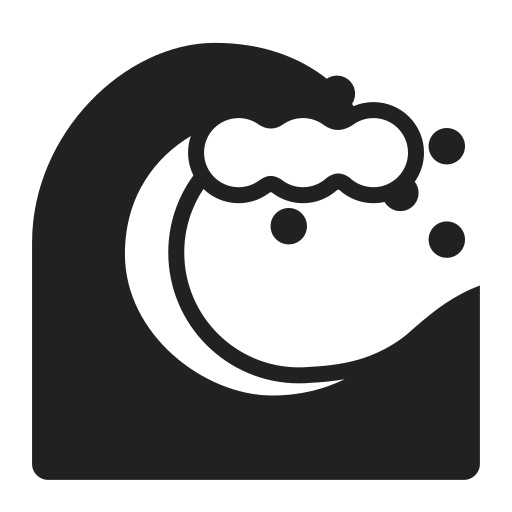
water wave high contrast